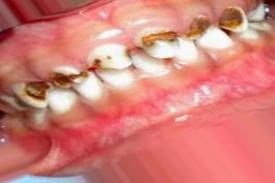
Condition: Caries